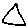
Label: triangle